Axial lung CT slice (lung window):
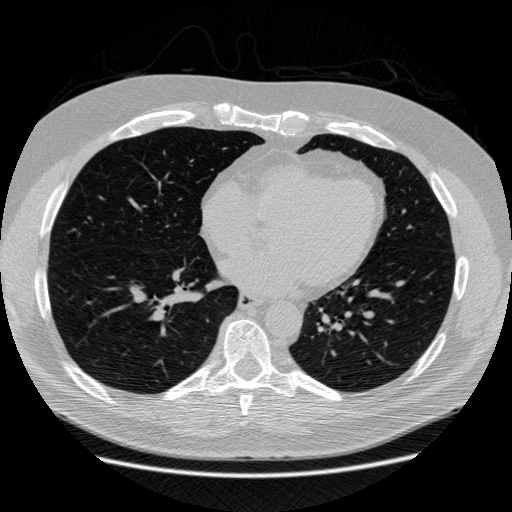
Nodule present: no